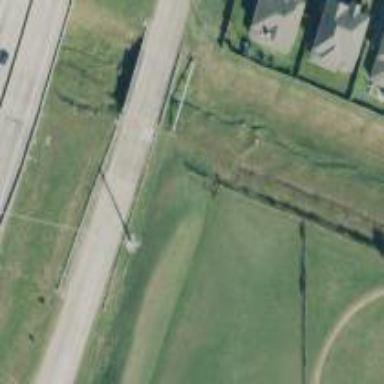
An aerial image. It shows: Secondary road with frontage road alongside.